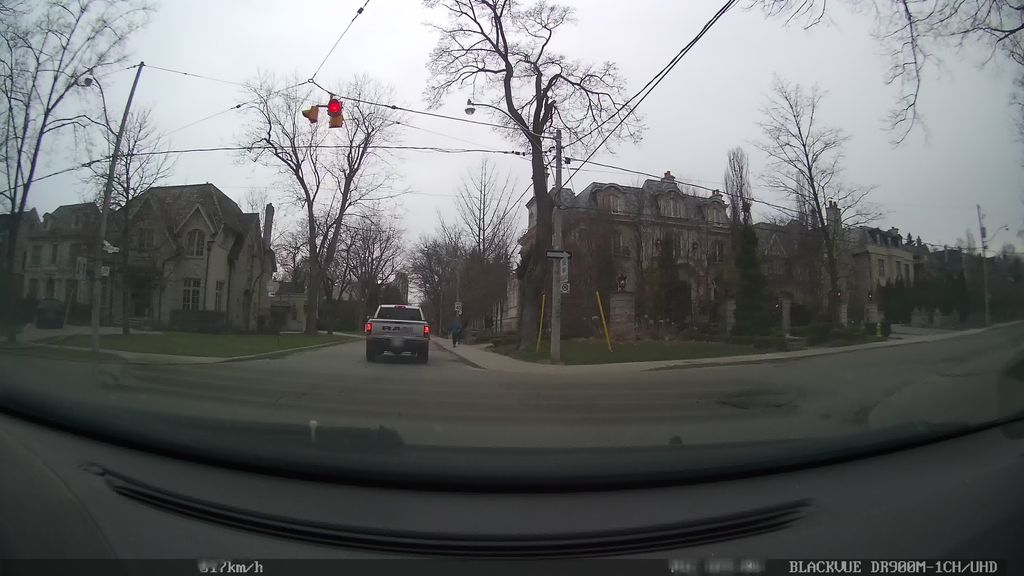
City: toronto